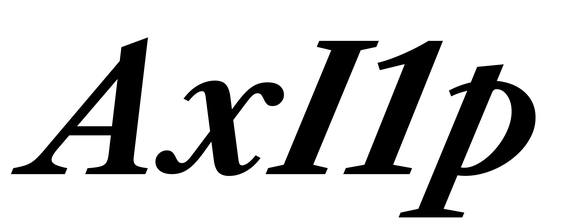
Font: LibreCaslonText-Italic_Bold_Italic